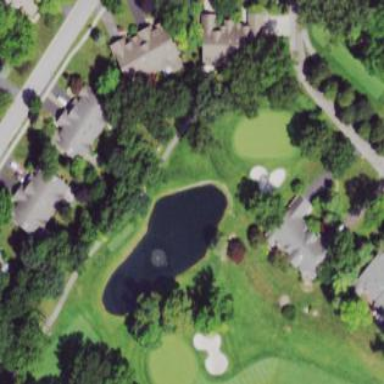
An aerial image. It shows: Scenic view of water hazard on golf course. The natural water feature adds beauty to the landscape.